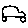
Label: car